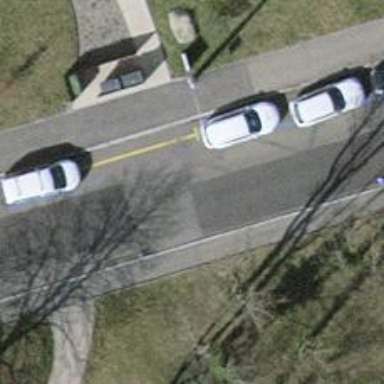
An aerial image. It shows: Residential road with asphalt surface. There are sidewalks on both sides. The parking lanes are parallel with markings on both sides.